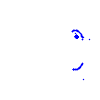
Particle: kaon